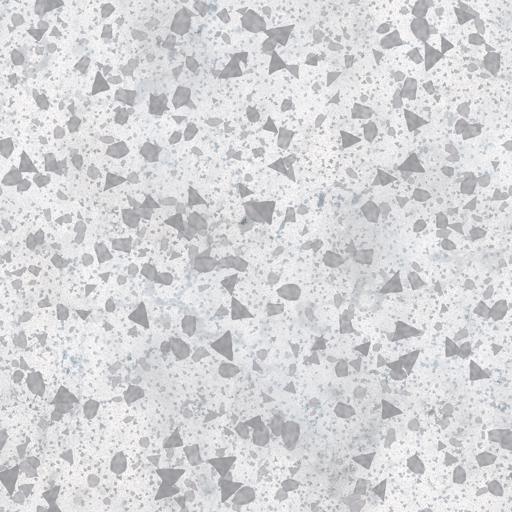
Tags: antique clean floor stone terrazzo white